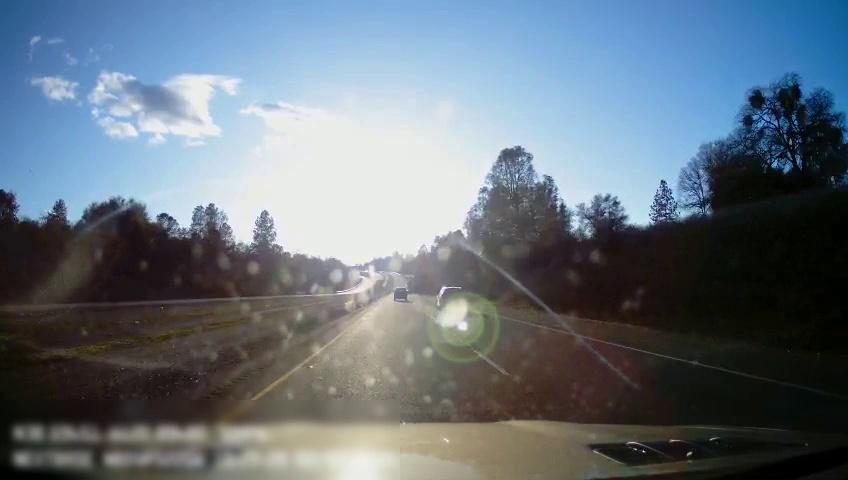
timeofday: Day
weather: Sunny
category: Drivable Space
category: Drivable Space
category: Vehicles | SUV
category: Vehicles | Car
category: Lanes | Current Lane
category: Lanes | Current Lane
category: Lanes | Alternate Lane